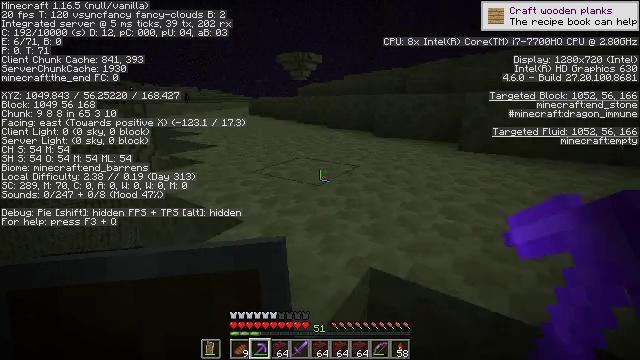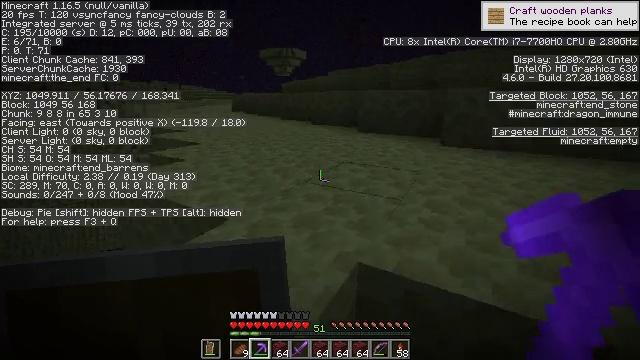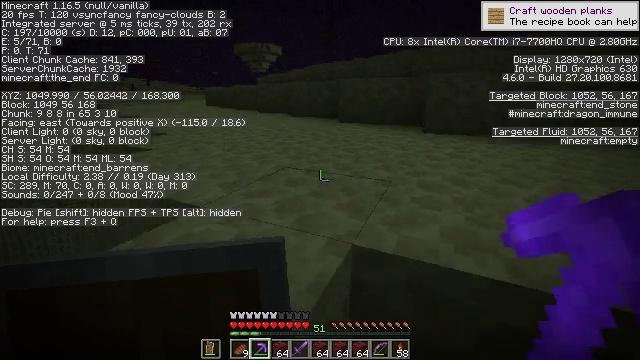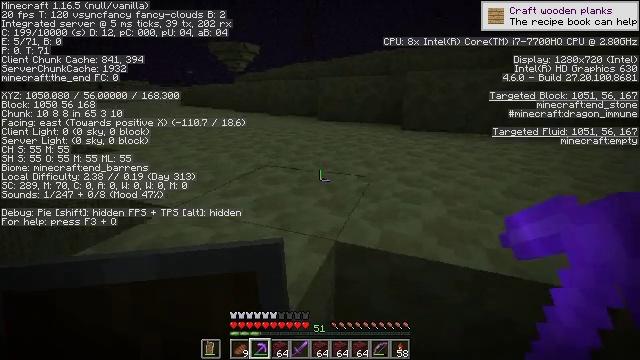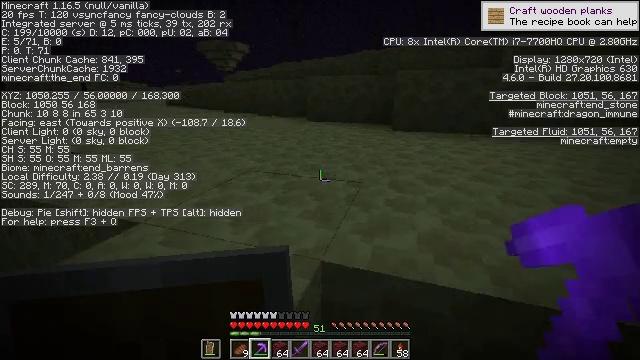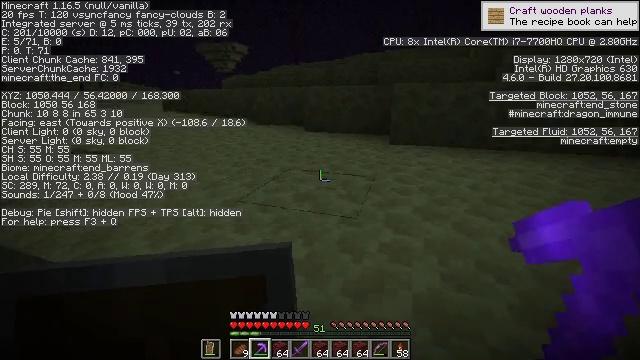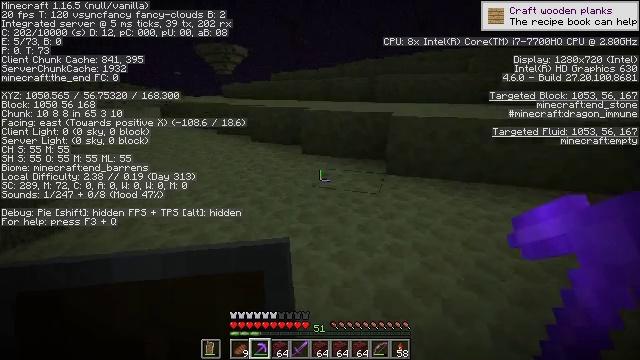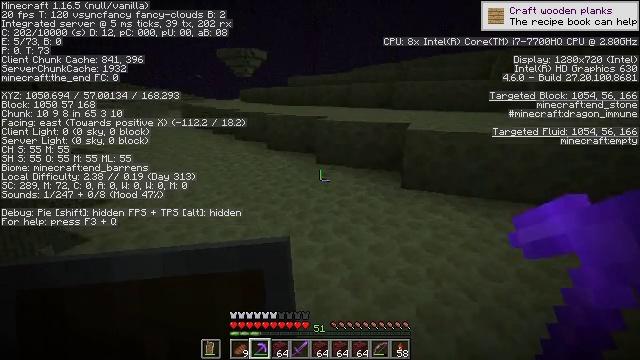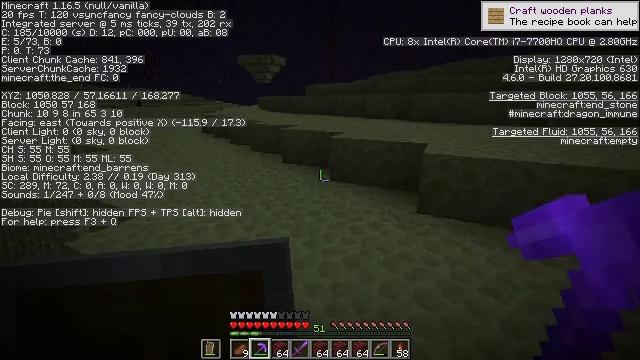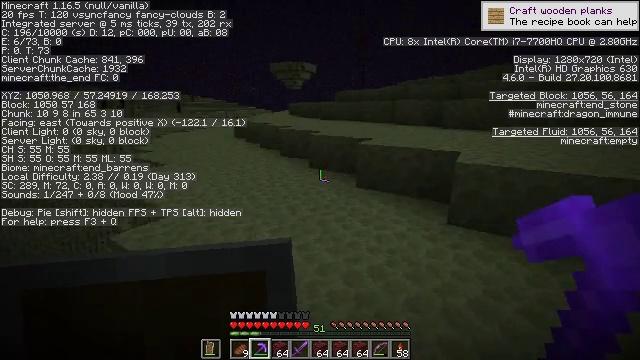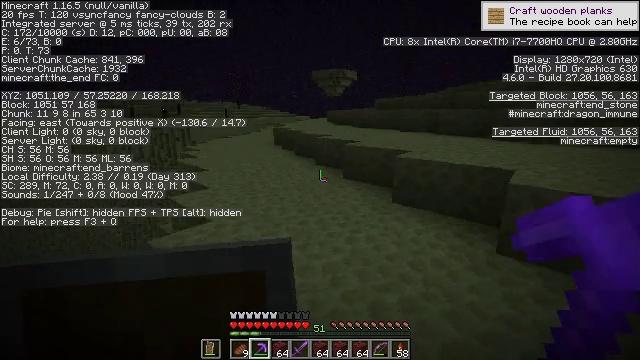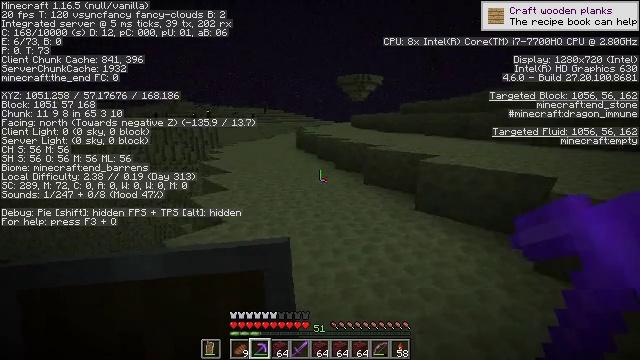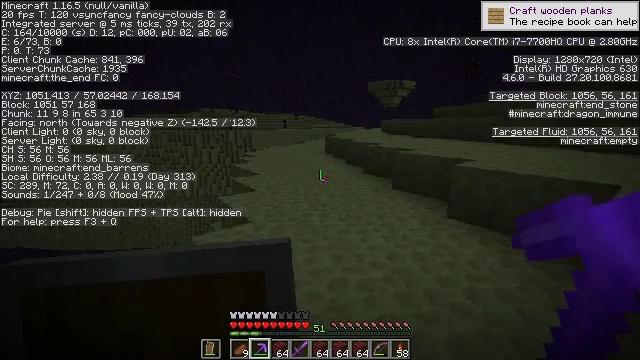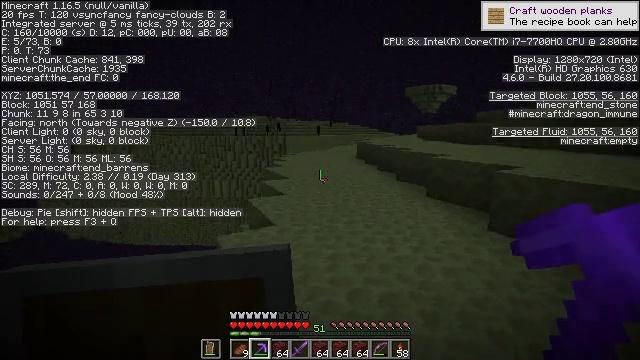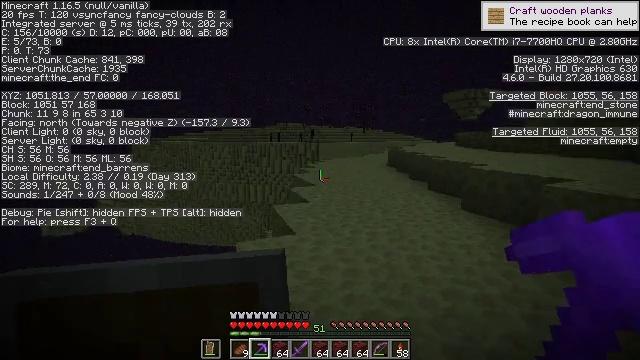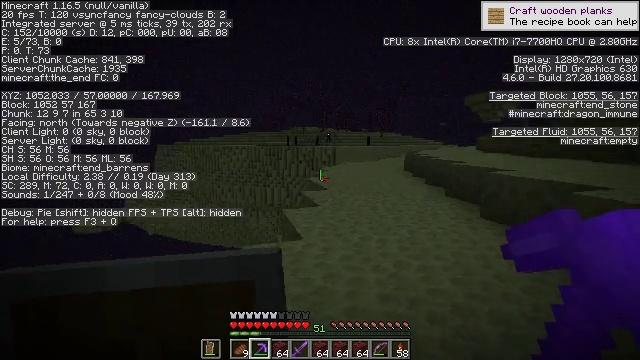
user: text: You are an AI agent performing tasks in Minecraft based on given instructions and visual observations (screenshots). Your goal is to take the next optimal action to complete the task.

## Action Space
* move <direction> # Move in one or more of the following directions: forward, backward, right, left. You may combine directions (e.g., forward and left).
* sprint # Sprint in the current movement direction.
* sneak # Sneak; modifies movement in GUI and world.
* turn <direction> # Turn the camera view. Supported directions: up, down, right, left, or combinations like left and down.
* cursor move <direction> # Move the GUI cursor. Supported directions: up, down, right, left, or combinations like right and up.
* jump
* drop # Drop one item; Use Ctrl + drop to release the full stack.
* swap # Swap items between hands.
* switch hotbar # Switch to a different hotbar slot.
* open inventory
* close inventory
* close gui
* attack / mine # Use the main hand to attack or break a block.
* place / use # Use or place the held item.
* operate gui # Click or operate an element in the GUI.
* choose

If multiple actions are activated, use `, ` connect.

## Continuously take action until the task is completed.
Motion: motion action
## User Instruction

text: Gather end stone from the End.
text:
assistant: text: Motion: move forward, turn right
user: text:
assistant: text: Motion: move forward, turn right
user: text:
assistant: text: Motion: move forward, turn right
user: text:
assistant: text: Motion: move forward, turn right
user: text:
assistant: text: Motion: move forward, jump
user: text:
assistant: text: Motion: move forward, jump
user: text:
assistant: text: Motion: move forward, turn left, jump
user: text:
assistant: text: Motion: move forward, turn left, jump
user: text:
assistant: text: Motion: move forward, turn left and up
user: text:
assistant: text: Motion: move forward, turn left and up
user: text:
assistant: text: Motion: move forward and move right, turn left and up
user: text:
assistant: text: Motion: move forward and move right, turn left and up
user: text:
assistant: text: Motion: move forward and move right, turn left and up
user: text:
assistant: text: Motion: move forward and move right, turn left and up
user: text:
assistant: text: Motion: move forward and move right, turn left
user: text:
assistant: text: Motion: move forward and move right, turn left
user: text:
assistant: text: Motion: move forward and move right, turn left
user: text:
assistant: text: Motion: move forward and move right
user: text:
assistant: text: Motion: move forward and move right
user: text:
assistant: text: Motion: move forward and move right
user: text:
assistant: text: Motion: move forward and move right
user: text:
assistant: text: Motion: move forward and move right, turn left
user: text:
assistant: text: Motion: move forward and move right, turn left and down
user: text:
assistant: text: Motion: move forward and move right, turn left and down
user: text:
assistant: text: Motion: move forward and move right, turn left
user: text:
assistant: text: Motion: move forward and move right, turn left and down
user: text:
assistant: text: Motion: move forward and move right
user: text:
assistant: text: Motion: move forward and move right
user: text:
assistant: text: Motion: move forward and move right
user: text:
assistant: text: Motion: move forward and move right